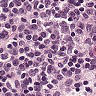
Metastatic tissue present: no